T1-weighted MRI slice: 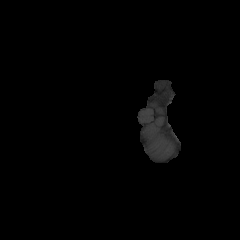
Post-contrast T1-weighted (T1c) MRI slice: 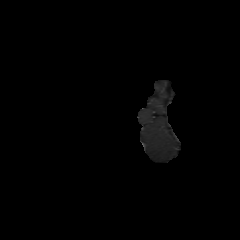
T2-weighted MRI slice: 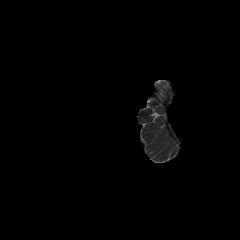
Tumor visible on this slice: no